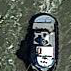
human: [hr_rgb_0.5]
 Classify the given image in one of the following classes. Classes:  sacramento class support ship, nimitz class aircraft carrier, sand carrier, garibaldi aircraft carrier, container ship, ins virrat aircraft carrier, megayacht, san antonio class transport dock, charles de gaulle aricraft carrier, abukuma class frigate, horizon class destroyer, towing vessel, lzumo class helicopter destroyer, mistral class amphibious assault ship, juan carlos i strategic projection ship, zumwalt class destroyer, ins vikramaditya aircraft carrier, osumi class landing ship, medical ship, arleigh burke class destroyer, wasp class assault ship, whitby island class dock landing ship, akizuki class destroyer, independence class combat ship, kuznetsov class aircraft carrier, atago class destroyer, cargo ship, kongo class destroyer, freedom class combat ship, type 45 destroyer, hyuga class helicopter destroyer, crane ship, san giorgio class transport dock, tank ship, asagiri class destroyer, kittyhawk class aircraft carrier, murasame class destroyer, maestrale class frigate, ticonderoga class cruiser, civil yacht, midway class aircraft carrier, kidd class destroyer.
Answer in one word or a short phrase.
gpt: Towing vessel